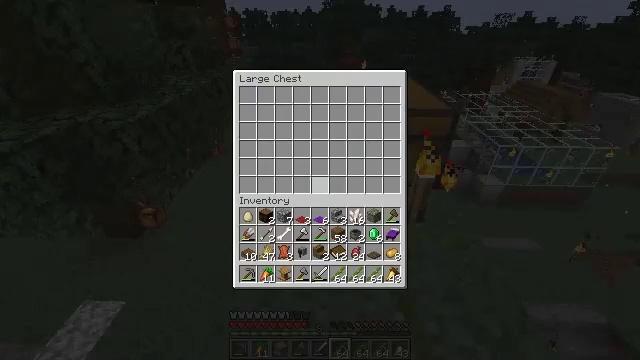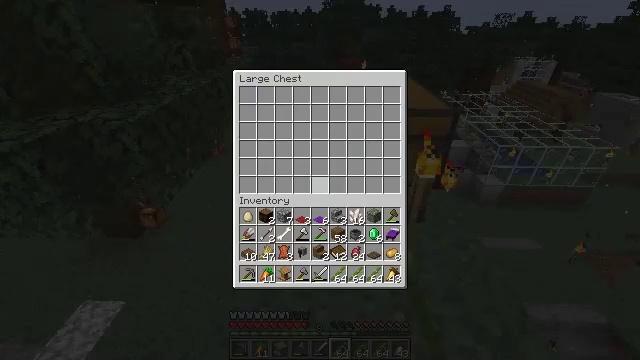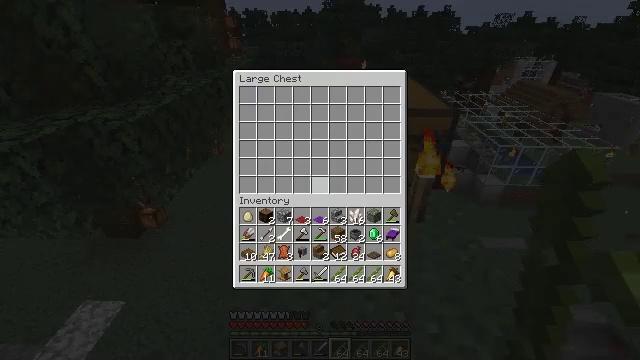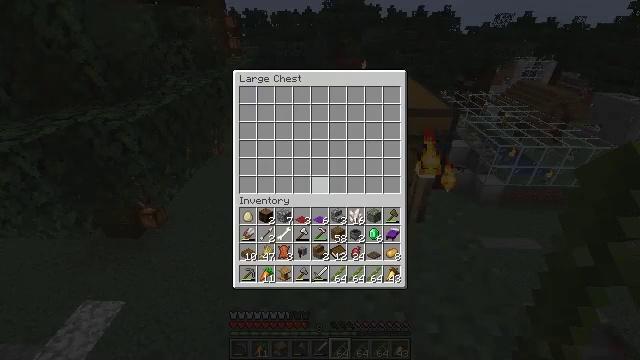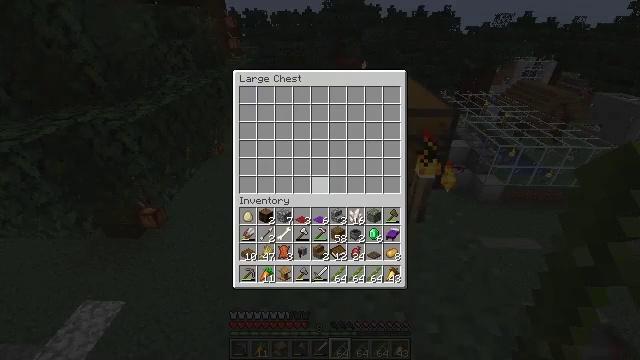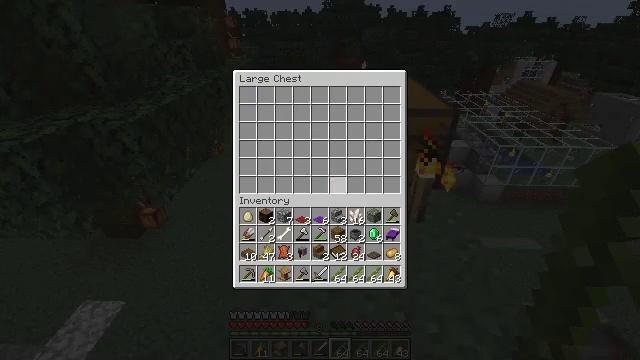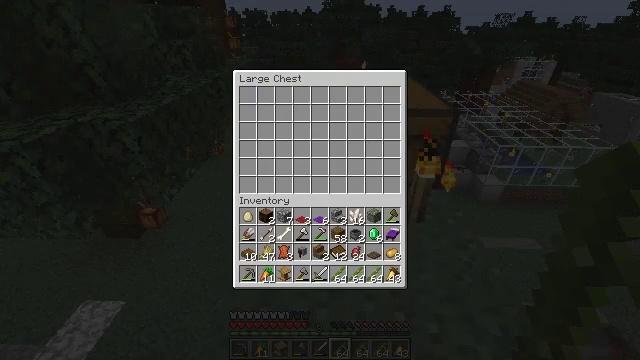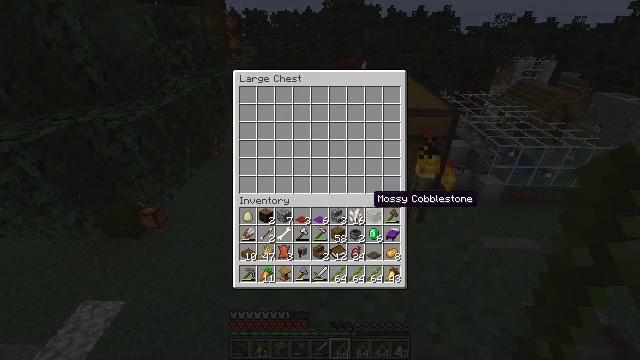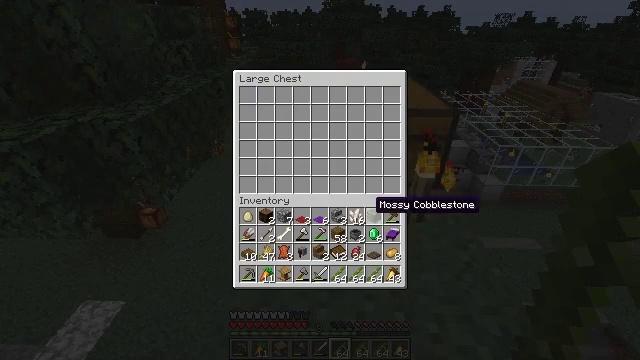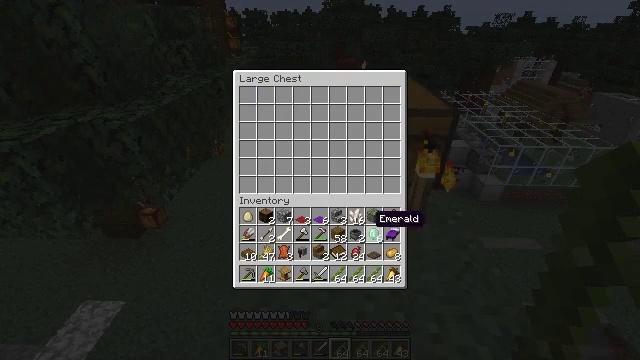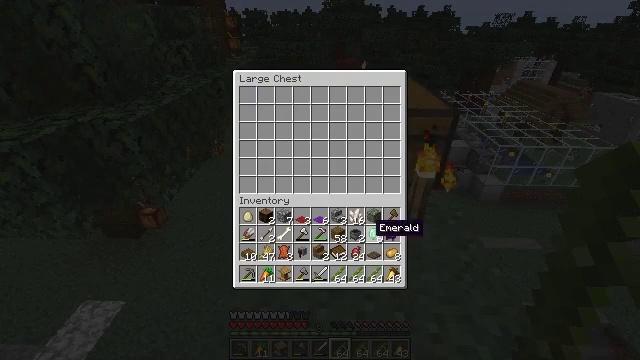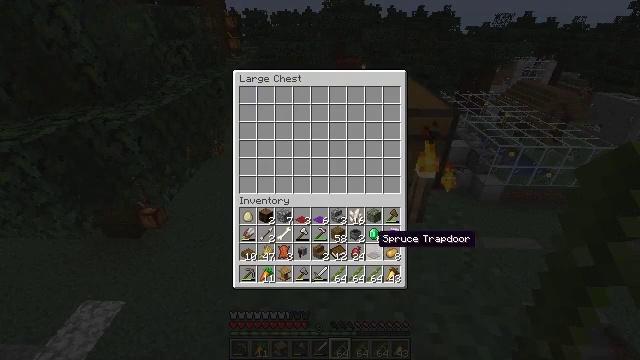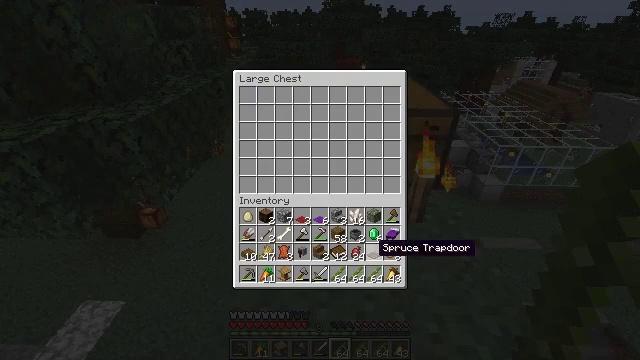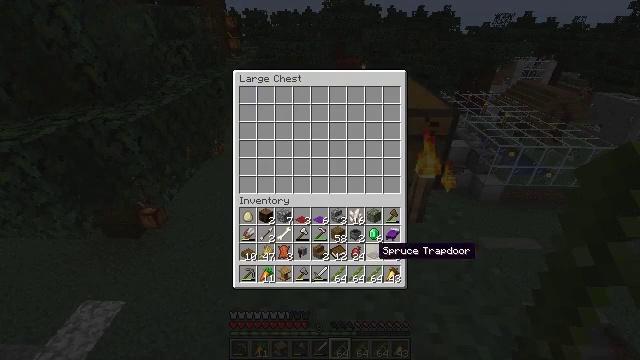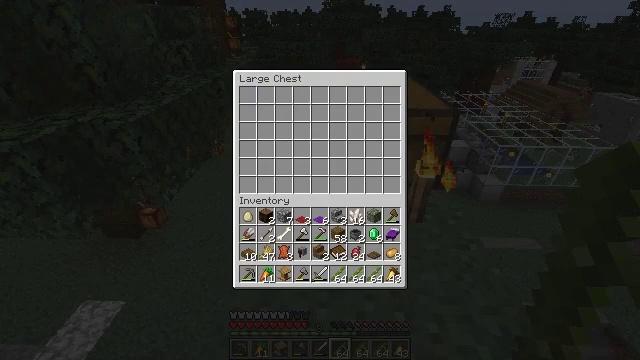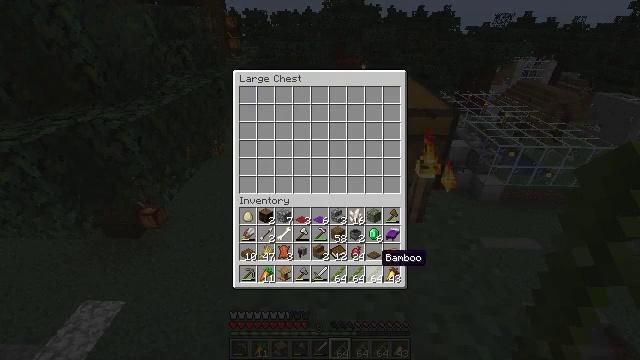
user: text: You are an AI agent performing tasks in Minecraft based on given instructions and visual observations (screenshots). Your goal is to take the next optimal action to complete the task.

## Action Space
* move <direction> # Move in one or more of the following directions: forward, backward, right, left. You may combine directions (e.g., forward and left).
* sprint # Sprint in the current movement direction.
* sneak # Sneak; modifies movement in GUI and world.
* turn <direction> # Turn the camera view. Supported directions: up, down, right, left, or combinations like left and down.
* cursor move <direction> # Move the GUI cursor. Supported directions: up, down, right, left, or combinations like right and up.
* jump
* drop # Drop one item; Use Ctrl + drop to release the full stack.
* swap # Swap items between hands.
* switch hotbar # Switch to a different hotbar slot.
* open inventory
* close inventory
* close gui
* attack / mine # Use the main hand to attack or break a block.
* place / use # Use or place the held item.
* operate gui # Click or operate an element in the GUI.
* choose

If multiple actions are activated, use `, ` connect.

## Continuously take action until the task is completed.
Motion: motion action
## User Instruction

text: Mine bamboo with your hand.
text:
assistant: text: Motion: no_op
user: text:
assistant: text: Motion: no_op
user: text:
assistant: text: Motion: no_op
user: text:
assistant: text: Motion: no_op
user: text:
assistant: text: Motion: turn right
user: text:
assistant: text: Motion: turn right and down
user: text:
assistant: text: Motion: sneak, turn right and down
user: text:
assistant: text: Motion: sneak
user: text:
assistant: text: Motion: sneak, turn down
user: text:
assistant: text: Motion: sneak, turn down
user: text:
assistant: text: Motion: sneak, turn down
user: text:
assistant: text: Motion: sneak, turn down
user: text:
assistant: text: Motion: sneak
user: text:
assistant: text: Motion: sneak
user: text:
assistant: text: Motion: sneak
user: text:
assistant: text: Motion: sneak
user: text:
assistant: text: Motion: sneak
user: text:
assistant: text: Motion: sneak, attack / mine
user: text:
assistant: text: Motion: sneak, attack / mine
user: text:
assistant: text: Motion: sneak, attack / mine
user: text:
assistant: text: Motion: sneak, turn left
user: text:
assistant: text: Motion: sneak
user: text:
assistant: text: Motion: sneak
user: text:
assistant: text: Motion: sneak, attack / mine
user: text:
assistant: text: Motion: sneak, attack / mine
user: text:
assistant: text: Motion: sneak, attack / mine
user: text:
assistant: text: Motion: sneak, turn left
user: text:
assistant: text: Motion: sneak
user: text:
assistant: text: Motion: sneak
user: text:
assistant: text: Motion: sneak